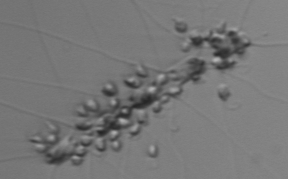
Label: Chaetoceros_didymus_TAG_external_flagellate